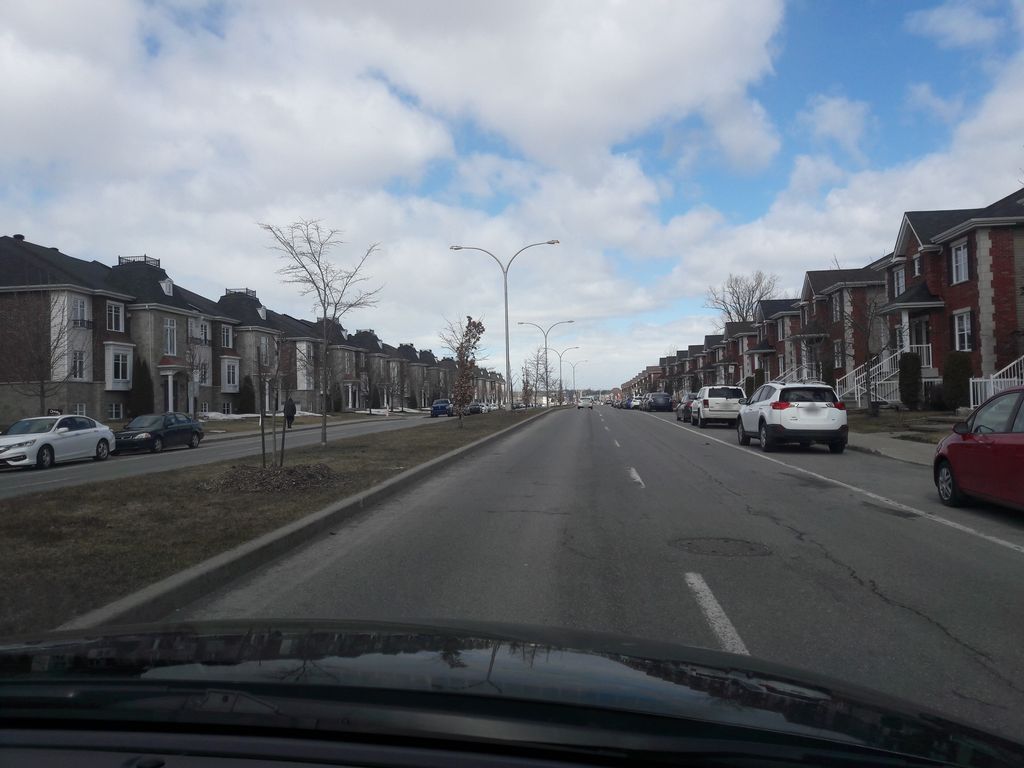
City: montreal